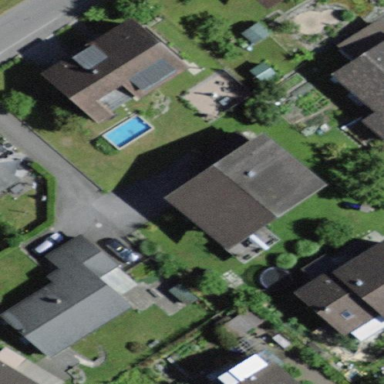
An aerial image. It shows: Residential building with gabled roof covered in roof tiles.